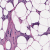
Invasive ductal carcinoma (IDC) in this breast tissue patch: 1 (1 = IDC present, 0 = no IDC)